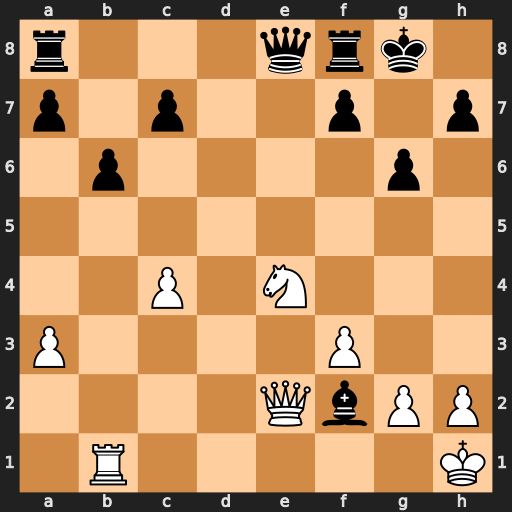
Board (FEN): r3qrk1/p1p2p1p/1p4p1/8/2P1N3/P4P2/4QbPP/1R5K
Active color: w
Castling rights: -
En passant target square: -
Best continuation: Nf6+ Kg7 Nxe8+